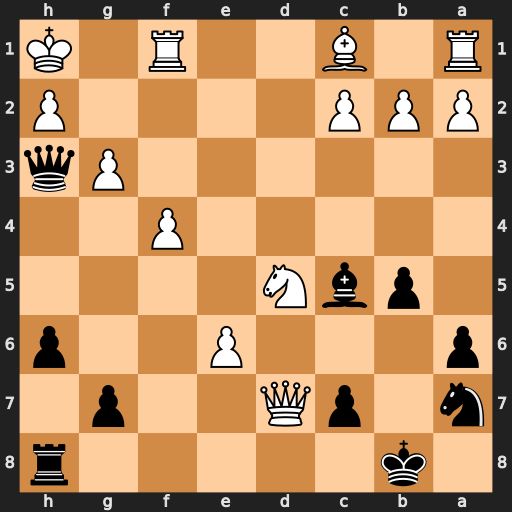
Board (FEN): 1k5r/n1pQ2p1/p3P2p/1pbN4/5P2/6Pq/PPP4P/R1B2R1K
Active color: b
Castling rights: -
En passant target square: -
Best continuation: Qxf1#